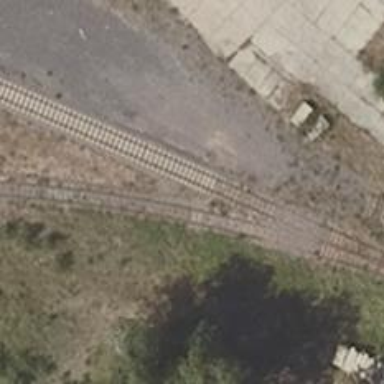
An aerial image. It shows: Railway yard used for servicing trains.